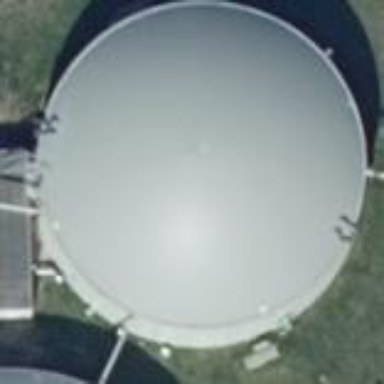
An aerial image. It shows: Storage tank that is man-made.